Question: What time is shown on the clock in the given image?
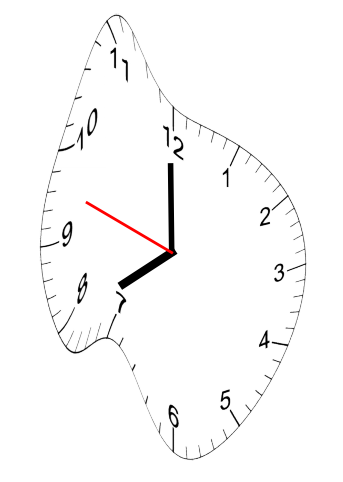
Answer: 07:59:48